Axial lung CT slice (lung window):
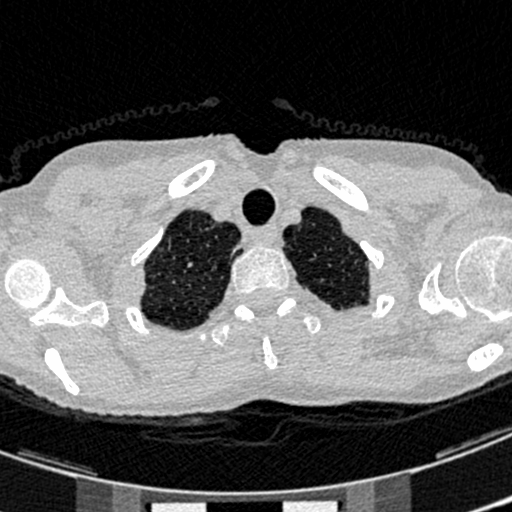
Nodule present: no